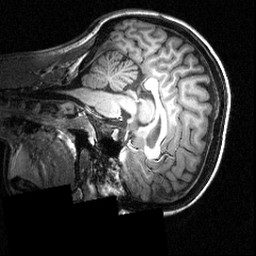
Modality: T1w
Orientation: sagittal
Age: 21
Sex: female
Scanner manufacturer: siemens
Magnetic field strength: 3.951 T
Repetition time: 1.5 s
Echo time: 0.00335 s